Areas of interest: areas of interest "Maoming City Radio and Television Station"
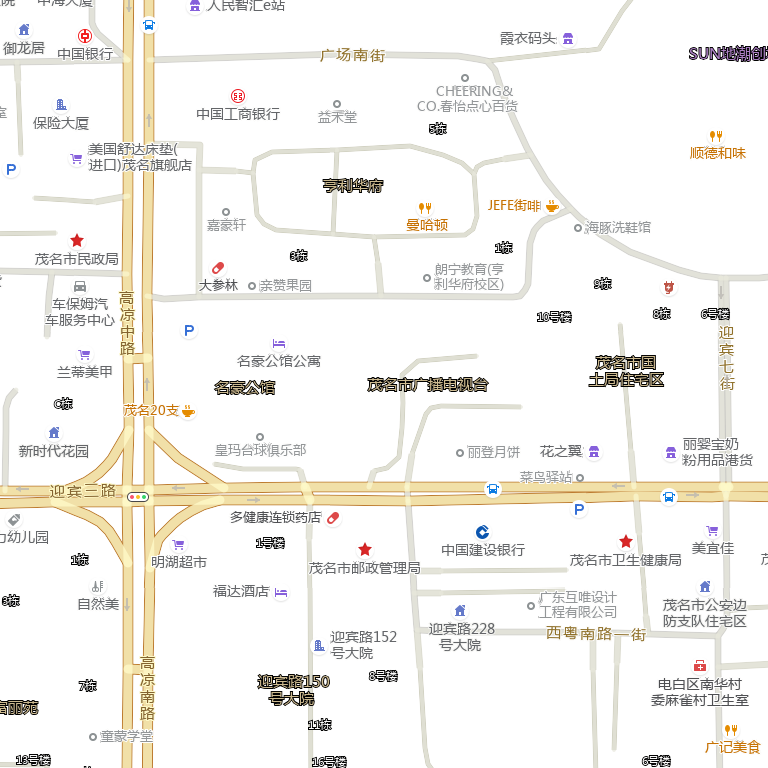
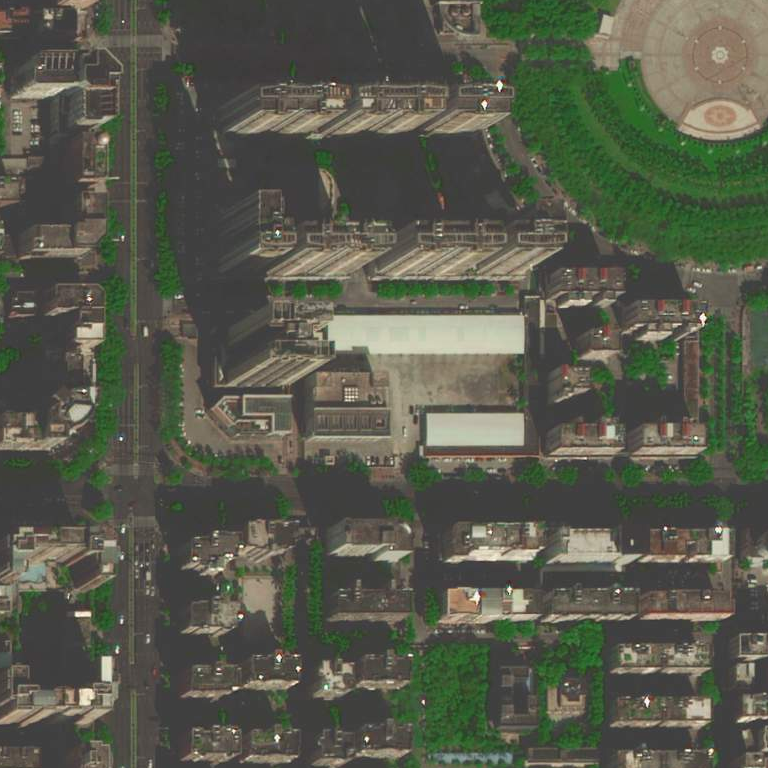